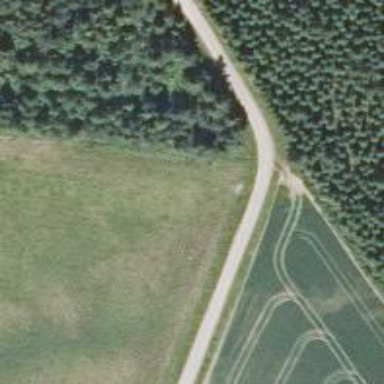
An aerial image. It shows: Track with grade 1 quality.